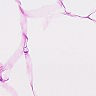
Metastatic tissue present: no